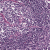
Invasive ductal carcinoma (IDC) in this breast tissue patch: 1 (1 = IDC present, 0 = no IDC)